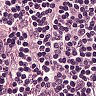
Metastatic tissue present: no